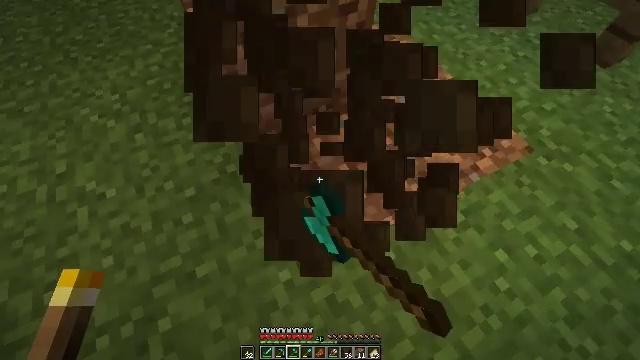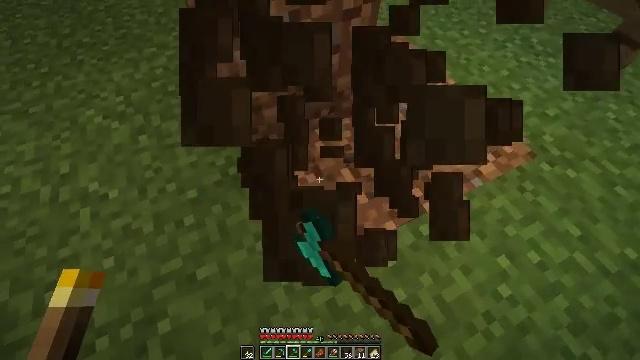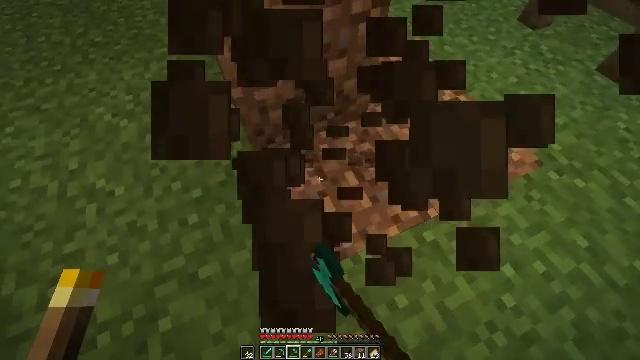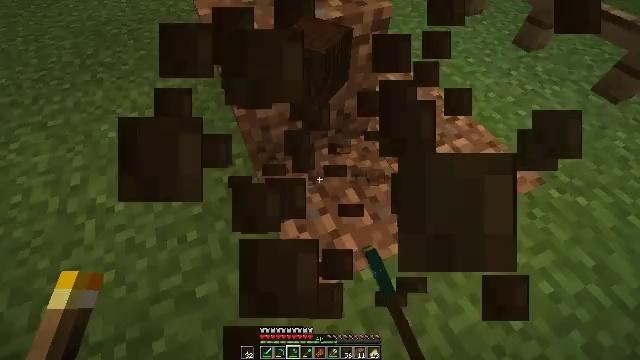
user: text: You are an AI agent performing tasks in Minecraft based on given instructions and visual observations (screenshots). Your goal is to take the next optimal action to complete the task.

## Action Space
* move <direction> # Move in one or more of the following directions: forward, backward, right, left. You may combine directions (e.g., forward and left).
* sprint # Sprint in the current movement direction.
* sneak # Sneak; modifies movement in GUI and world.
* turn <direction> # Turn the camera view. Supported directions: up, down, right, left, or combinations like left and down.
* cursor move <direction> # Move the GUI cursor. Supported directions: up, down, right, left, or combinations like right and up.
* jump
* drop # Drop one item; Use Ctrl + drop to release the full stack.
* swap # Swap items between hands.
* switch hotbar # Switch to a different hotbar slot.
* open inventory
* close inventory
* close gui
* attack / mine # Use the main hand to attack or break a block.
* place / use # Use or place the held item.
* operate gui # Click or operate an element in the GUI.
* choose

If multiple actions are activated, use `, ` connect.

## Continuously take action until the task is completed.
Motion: motion action
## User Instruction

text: Chop down the dark oak log.
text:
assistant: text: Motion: attack / mine
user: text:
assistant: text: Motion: turn left, attack / mine
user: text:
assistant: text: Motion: turn up, attack / mine
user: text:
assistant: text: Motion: no_op